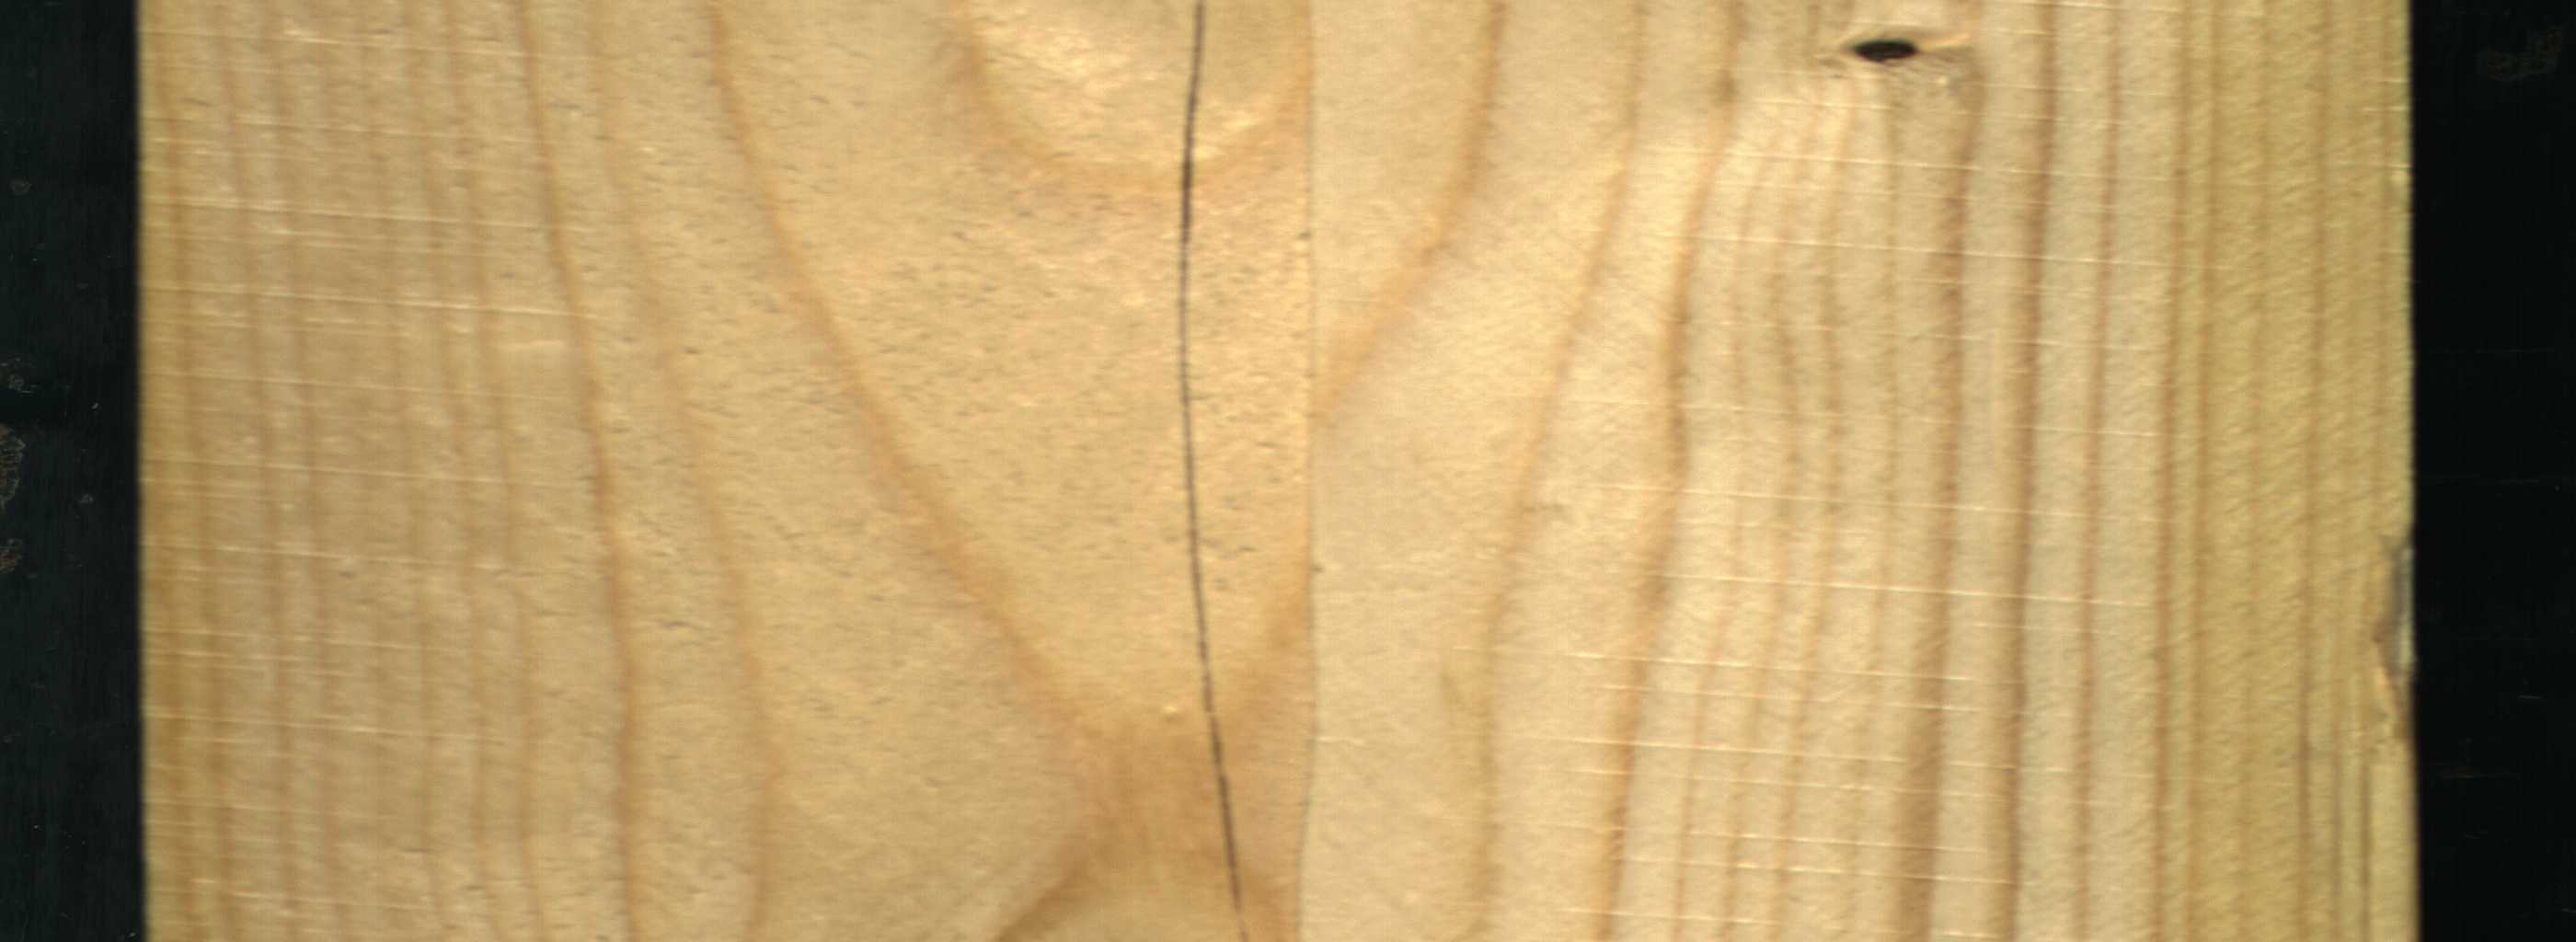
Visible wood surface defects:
Crack
Dead_Knot